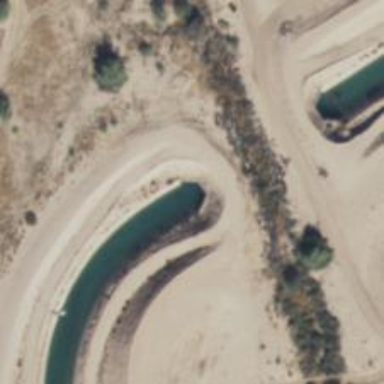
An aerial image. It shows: Culvert tunneling through canal used for irrigation services.